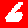
Digit: 6